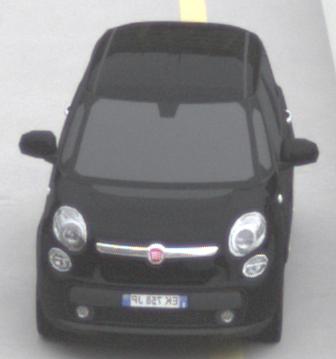
Make: Fiat
Model: 500L 1.4 16V
Detailed model: 500L (199)
Model produced from: 2012/10
Model produced until: 2017/05
Doors: 5
Color: black
Road condition: dry road
Daytime: midday
Contrast: low contrast